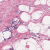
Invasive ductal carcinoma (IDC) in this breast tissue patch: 0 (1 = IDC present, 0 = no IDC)